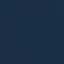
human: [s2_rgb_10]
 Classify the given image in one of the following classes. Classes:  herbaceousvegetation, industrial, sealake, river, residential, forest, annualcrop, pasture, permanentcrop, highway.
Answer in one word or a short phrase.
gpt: SeaLake